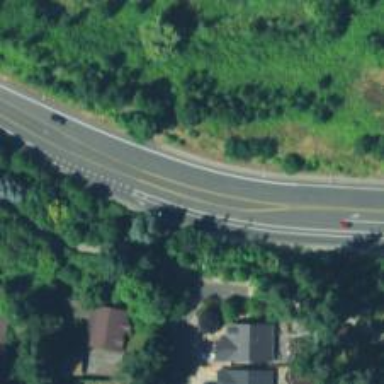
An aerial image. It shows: Secondary road with asphalt surface and sidewalk on the left.